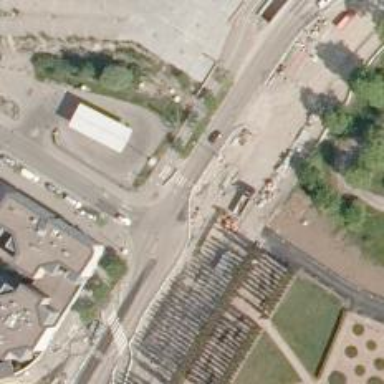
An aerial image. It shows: Asphalt footway with crossing.